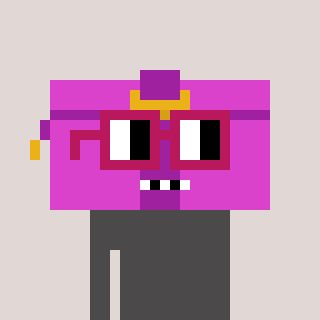
a pixel art character with square dark red glasses, a clutch-shaped head and a grayscale-colored body on a warm background